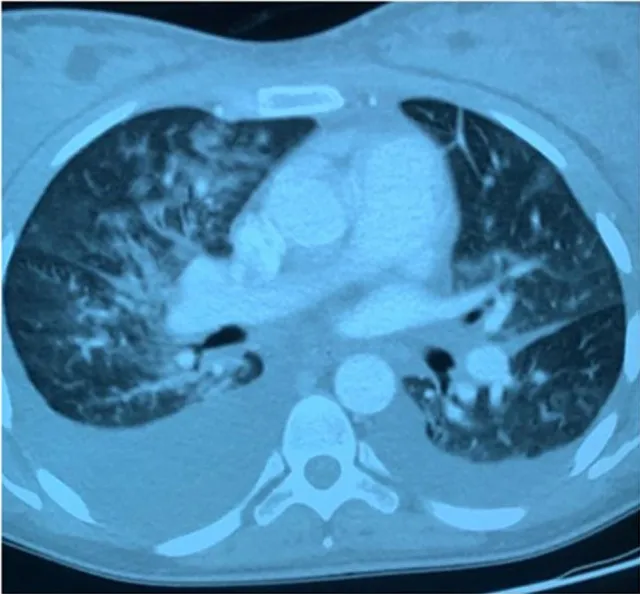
Pulmonary computed-tomographic (CT) performed on January 26th, 2020: bilateral confluent and patchy ground-glass and consolidative pulmonary opacities, small, bilateral pleural effusions.
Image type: radiology (ct)